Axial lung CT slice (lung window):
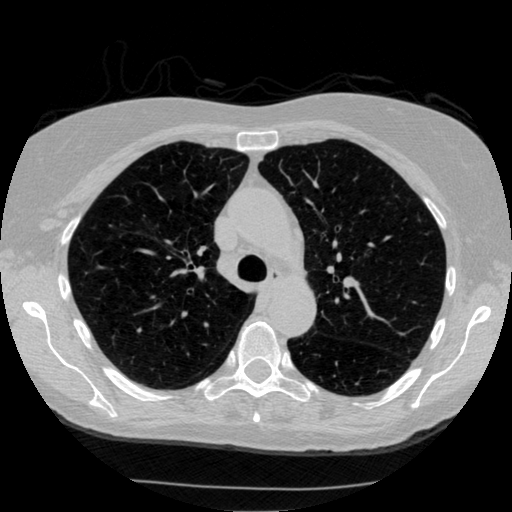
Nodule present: no